Field crop: maize
Growth stage: 1
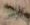
Species: atriplex